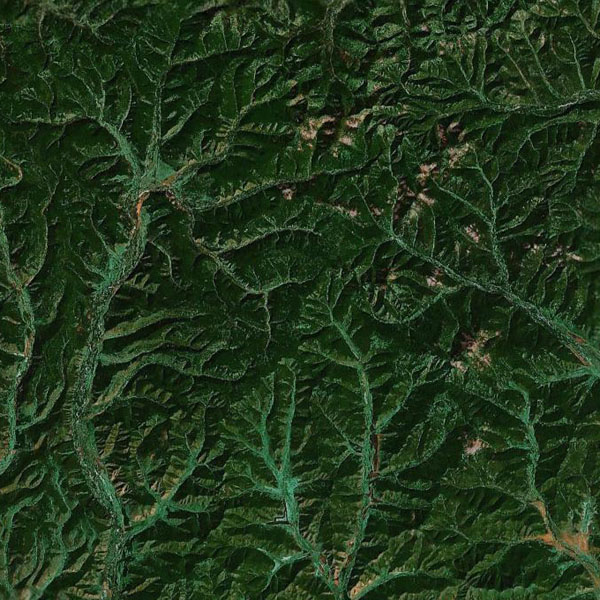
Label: Mountain